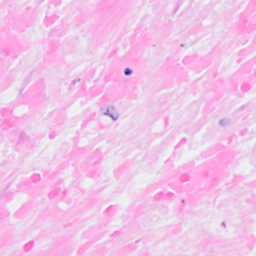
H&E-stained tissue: Breast